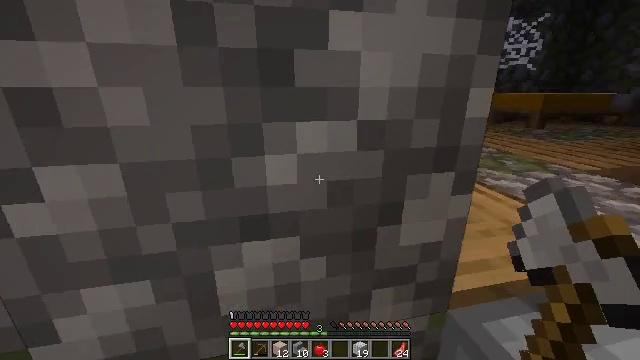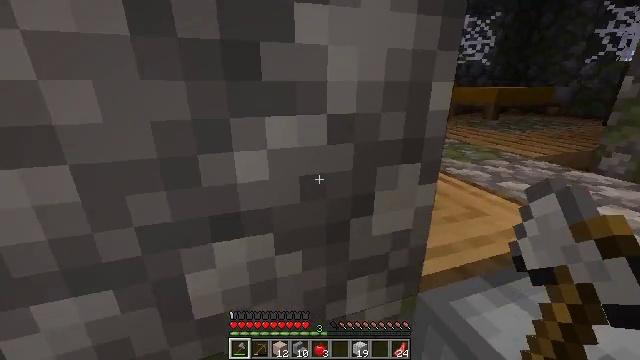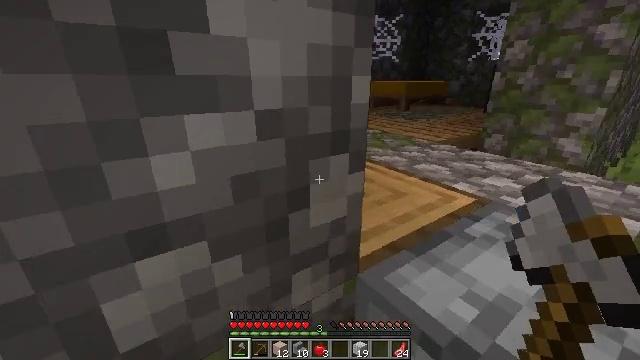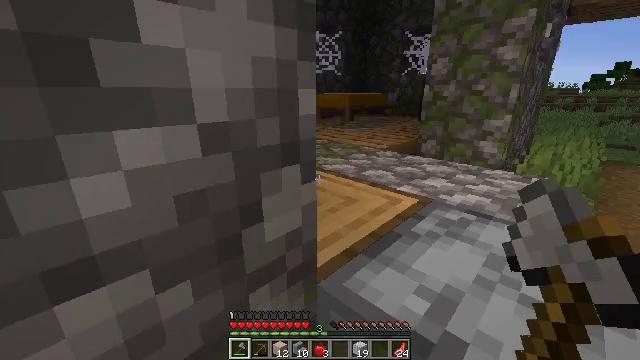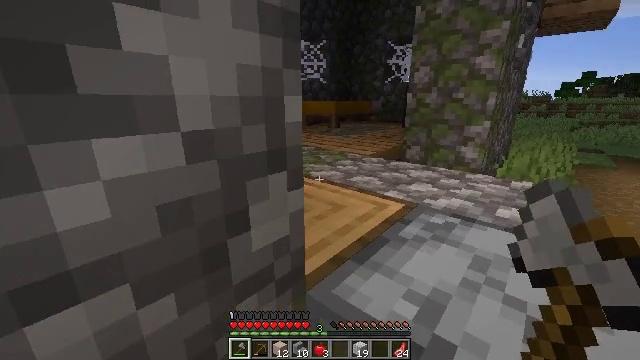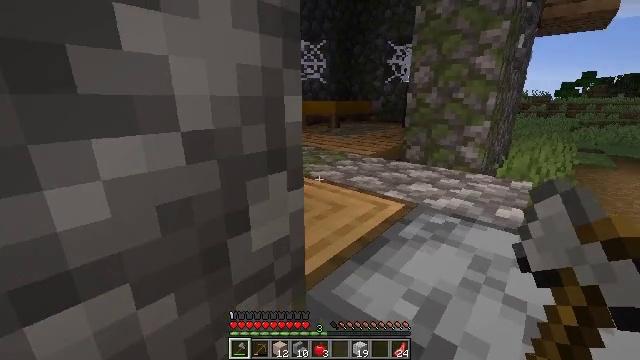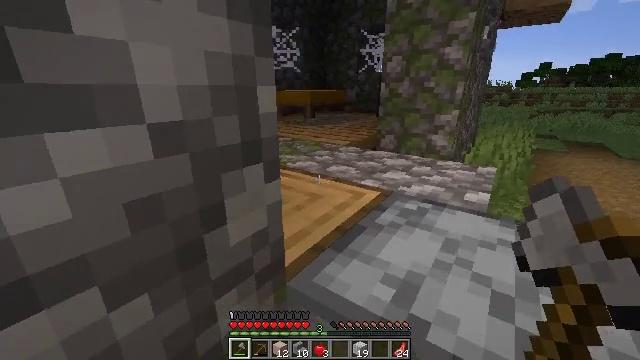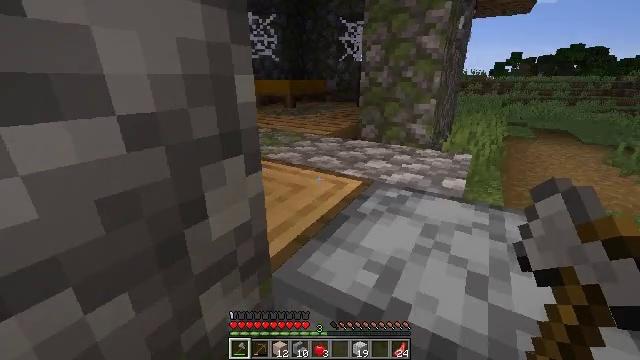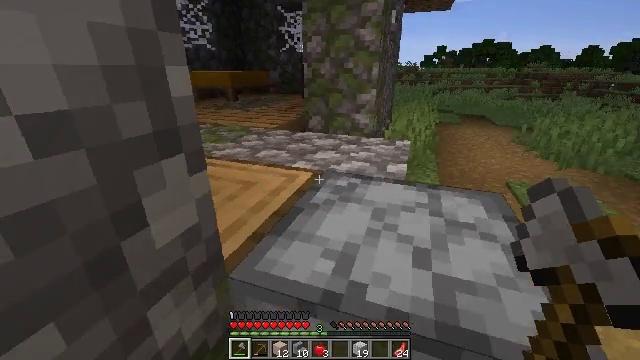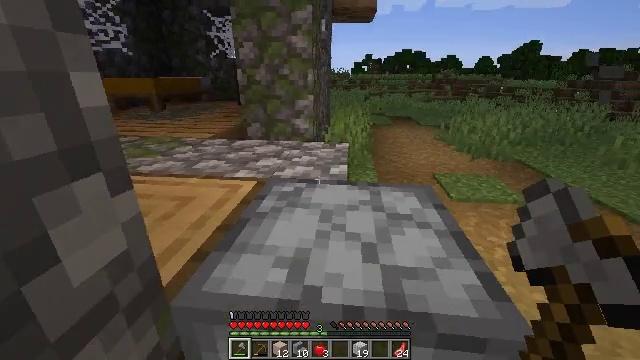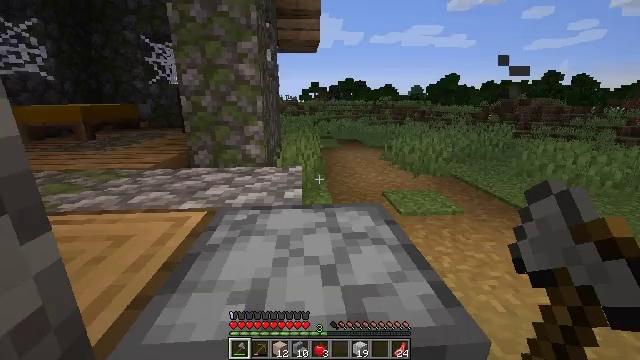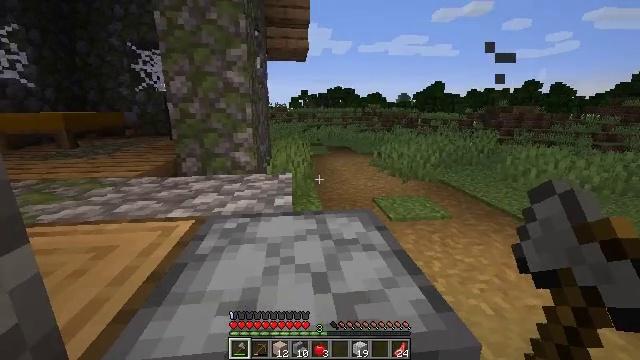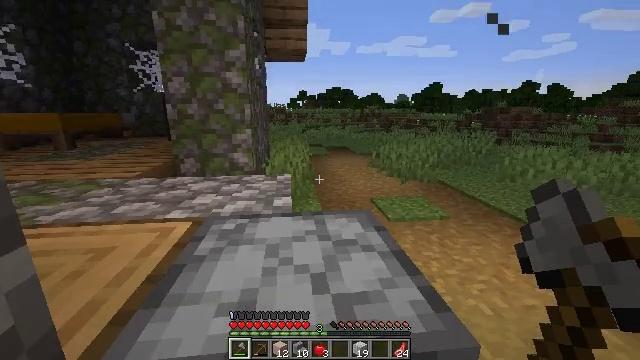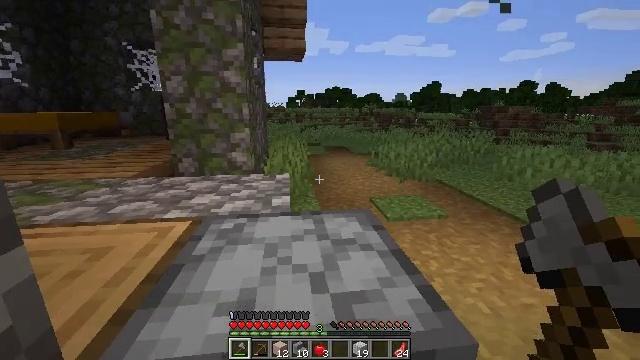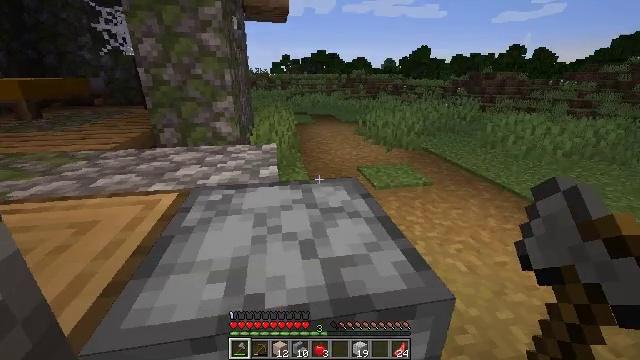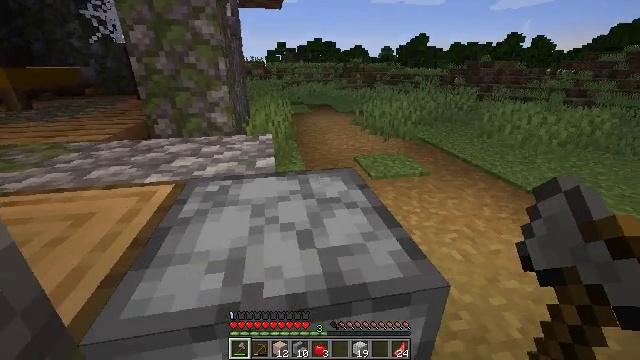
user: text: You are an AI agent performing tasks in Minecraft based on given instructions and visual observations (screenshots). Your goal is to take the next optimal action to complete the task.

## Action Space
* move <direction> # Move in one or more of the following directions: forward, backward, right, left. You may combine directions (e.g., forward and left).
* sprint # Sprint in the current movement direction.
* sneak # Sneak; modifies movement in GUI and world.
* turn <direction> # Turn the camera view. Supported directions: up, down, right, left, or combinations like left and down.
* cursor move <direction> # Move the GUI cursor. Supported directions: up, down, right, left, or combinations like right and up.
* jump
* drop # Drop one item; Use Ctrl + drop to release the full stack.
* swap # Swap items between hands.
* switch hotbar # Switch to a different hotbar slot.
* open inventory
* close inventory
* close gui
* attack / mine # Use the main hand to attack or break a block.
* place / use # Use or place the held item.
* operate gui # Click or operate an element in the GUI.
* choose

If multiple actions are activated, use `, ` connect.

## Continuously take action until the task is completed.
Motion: motion action
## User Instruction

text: craft item air
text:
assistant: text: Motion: turn right and down
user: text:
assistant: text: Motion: turn right and down
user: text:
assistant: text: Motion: turn right and up
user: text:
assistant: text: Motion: turn right and up
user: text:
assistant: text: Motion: no_op
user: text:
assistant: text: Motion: turn right and down
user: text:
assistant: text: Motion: turn right and down
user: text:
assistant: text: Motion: turn right and down
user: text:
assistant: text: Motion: turn right and up
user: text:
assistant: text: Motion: turn right and up
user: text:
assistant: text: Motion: turn right and up
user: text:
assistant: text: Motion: no_op
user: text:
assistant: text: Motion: no_op
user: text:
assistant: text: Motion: turn right and down
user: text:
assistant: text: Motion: turn down
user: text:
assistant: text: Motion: turn left and down
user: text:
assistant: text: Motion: turn left and down
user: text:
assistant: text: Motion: turn left and down
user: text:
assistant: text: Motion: turn right and down
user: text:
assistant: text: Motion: turn right
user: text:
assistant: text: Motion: turn right and up
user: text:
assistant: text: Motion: use / place
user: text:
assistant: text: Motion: use / place
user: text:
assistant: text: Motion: no_op
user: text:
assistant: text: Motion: turn left and up
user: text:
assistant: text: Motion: no_op
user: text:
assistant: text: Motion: open gui
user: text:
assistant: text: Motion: no_op
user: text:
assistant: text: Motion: no_op
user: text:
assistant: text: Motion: cursor move left